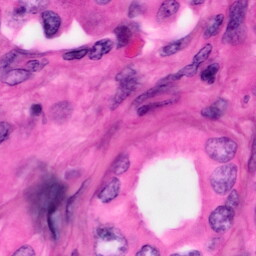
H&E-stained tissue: Pancreatic